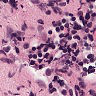
Metastatic tissue present: no